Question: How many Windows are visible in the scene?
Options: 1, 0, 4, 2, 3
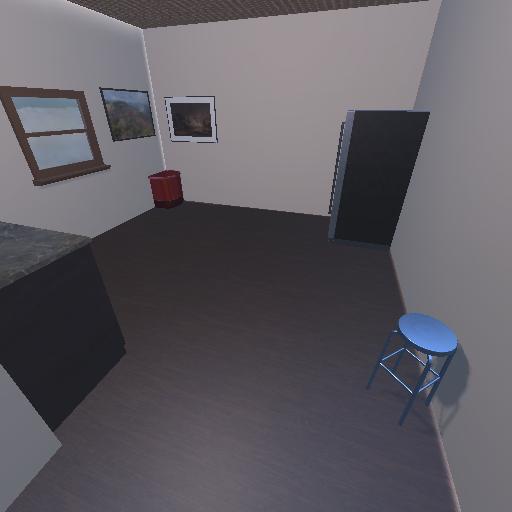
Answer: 1